Question: I got Jackson 2.2.3 in my buildpath but i still get this error. anyone know why?

'''
com.sun.jersey.core.spi.component.ProviderFactory __getComponentProvider: The provider class, class com.sun.jersey.json.impl.provider.entity.JSONWithPaddingProvider, could not be instantiated. Processing will continue but the class will not be utilized
java.lang.SecurityException: Unable to get members for class com.sun.jersey.json.impl.provider.entity.JSONWithPaddingProvider
at com.google.appengine.runtime.Request.process-244548b7ddf4520b(Request.java)
at java.lang.Class.getDeclaredMethods(Class.java:256)
at com.sun.jersey.core.reflection.MethodList.getAllDeclaredMethods(MethodList.java:70)
at com.sun.jersey.core.reflection.MethodList.<init>(MethodList.java:64)
at com.sun.jersey.core.spi.component.ComponentConstructor.getPostConstructMethods(ComponentConstructor.java:131)
at com.sun.jersey.core.spi.component.ComponentConstructor.<init>(ComponentConstructor.java:123)
at com.sun.jersey.core.spi.component.ProviderFactory.__getComponentProvider(ProviderFactory.java:165)
at com.sun.jersey.core.spi.component.ProviderFactory.getComponentProvider(ProviderFactory.java:137)
at com.sun.jersey.core.spi.component.ProviderServices.getComponent(ProviderServices.java:256)
at com.sun.jersey.core.spi.component.ProviderServices.getServices(ProviderServices.java:160)
at com.sun.jersey.core.spi.factory.MessageBodyFactory.initWriters(MessageBodyFactory.java:207)
at com.sun.jersey.core.spi.factory.MessageBodyFactory.init(MessageBodyFactory.java:163)
at com.sun.jersey.server.impl.application.WebApplicationImpl._initiate(WebApplicationImpl.java:1277)
at com.sun.jersey.server.impl.application.WebApplicationImpl.access$700(WebApplicationImpl.java:169)
at com.sun.jersey.server.impl.application.WebApplicationImpl$13.f(WebApplicationImpl.java:775)
at com.sun.jersey.server.impl.application.WebApplicationImpl$13.f(WebApplicationImpl.java:771)
at com.sun.jersey.spi.inject.Errors.processWithErrors(Errors.java:193)
at com.sun.jersey.server.impl.application.WebApplicationImpl.initiate(WebApplicationImpl.java:771)
at com.sun.jersey.server.impl.application.WebApplicationImpl.initiate(WebApplicationImpl.java:766)
at com.sun.jersey.spi.container.servlet.ServletContainer.initiate(ServletContainer.java:488)
at com.sun.jersey.spi.container.servlet.ServletContainer$InternalWebComponent.initiate(ServletContainer.java:318)
at com.sun.jersey.spi.container.servlet.WebComponent.load(WebComponent.java:609)
at com.sun.jersey.spi.container.servlet.WebComponent.init(WebComponent.java:210)
at com.sun.jersey.spi.container.servlet.ServletContainer.init(ServletContainer.java:373)
at com.sun.jersey.spi.container.servlet.ServletContainer.init(ServletContainer.java:556)
at javax.servlet.GenericServlet.init(GenericServlet.java:212)
at org.mortbay.jetty.servlet.ServletHolder.initServlet(ServletHolder.java:440)
at org.mortbay.jetty.servlet.ServletHolder.doStart(ServletHolder.java:263)
at org.mortbay.component.AbstractLifeCycle.start(AbstractLifeCycle.java:50)
at org.mortbay.jetty.servlet.ServletHandler.initialize(ServletHandler.java:685)
at org.mortbay.jetty.servlet.Context.startContext(Context.java:140)
at org.mortbay.jetty.webapp.WebAppContext.startContext(WebAppContext.java:1250)
at org.mortbay.jetty.handler.ContextHandler.doStart(ContextHandler.java:517)
at org.mortbay.jetty.webapp.WebAppContext.doStart(WebAppContext.java:467)
at org.mortbay.component.AbstractLifeCycle.start(AbstractLifeCycle.java:50)
at com.google.tracing.TraceContext$TraceContextRunnable.runInContext(TraceContext.java:435)
at com.google.tracing.TraceContext$TraceContextRunnable$1.run(TraceContext.java:442)
at com.google.tracing.CurrentContext.runInContext(CurrentContext.java:186)
at com.google.tracing.TraceContext$AbstractTraceContextCallback.runInInheritedContextNoUnref(TraceContext.java:306)
at com.google.tracing.TraceContext$AbstractTraceContextCallback.runInInheritedContext(TraceContext.java:298)
at com.google.tracing.TraceContext$TraceContextRunnable.run(TraceContext.java:439)
at java.lang.Thread.run(Thread.java:722)
Caused by: java.lang.reflect.InvocationTargetException
at sun.reflect.GeneratedMethodAccessor9.invoke(Unknown Source)
at sun.reflect.DelegatingMethodAccessorImpl.invoke(DelegatingMethodAccessorImpl.java:43)
at java.lang.reflect.Method.invoke(Method.java:601)
... 41 more
Caused by: java.lang.NoClassDefFoundError: org/codehaus/jackson/map/JsonSerializableWithType
at com.google.appengine.runtime.Request.process-244548b7ddf4520b(Request.java)
at java.lang.ClassLoader.defineClass1(Native Method)
at java.lang.ClassLoader.defineClass(ClassLoader.java:794)
at java.security.SecureClassLoader.defineClass(SecureClassLoader.java:142)
at java.net.URLClassLoader.defineClass(URLClassLoader.java:449)
at sun.reflect.GeneratedMethodAccessor5.invoke(Unknown Source)
... 43 more
Caused by: java.lang.ClassNotFoundException: org.codehaus.jackson.map.JsonSerializableWithType
at com.google.appengine.runtime.Request.process-244548b7ddf4520b(Request.java)
... 41 more
'''
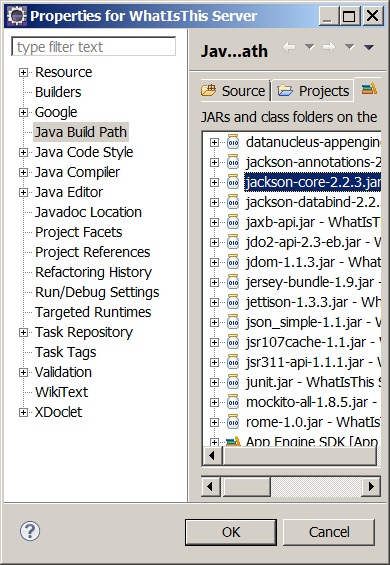
Answer: You need to add 'jackson-mapper-asl' in your classpath.
You can find it <URL>